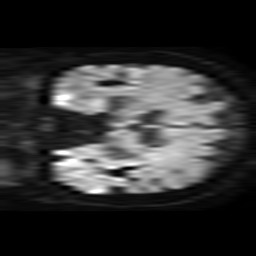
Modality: TRACE
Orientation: coronal
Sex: female
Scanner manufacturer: philips
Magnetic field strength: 3 T
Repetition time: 4.237 s
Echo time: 0.07249 s